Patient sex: F
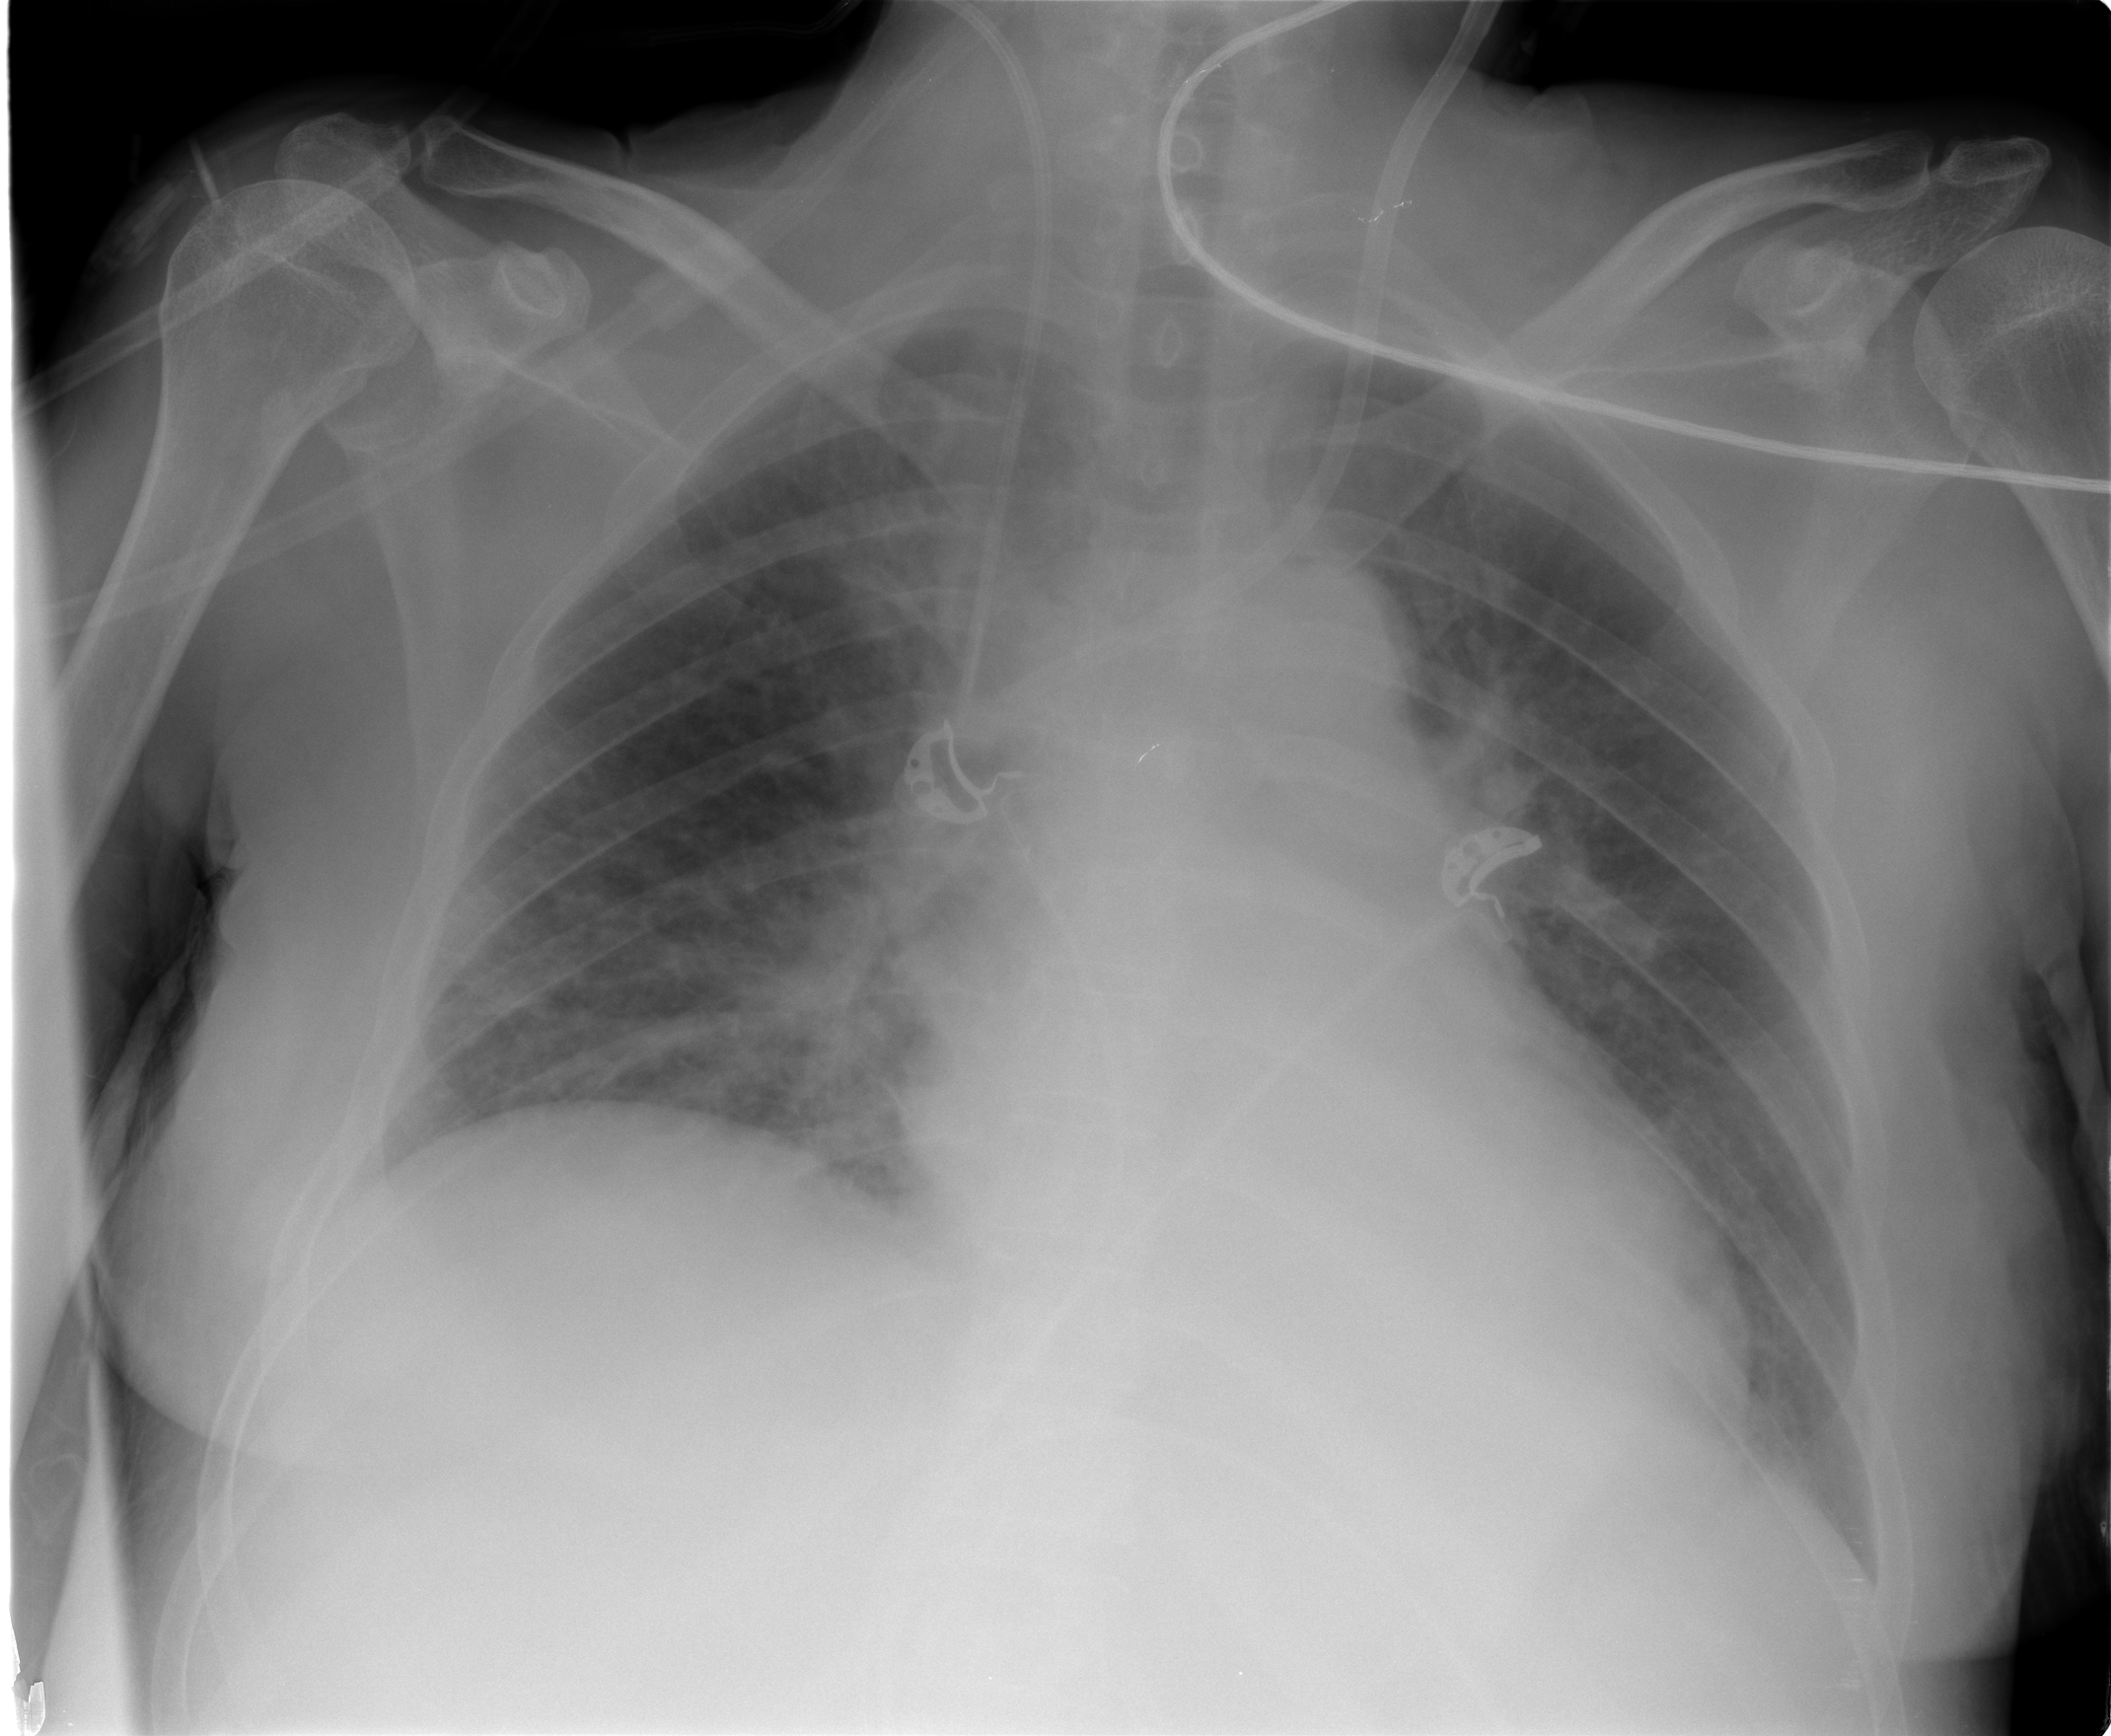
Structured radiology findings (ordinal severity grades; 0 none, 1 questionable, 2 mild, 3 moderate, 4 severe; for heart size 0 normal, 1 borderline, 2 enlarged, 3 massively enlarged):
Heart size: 2
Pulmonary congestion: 0
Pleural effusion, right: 0
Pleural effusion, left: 0
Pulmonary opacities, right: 2
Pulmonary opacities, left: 0
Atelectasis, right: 2
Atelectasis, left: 0